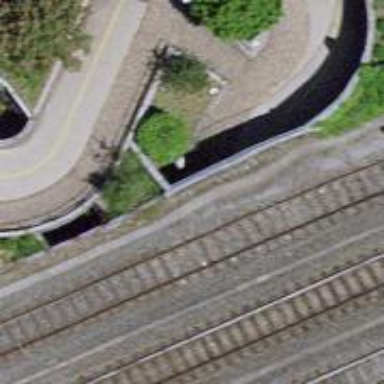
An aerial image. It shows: Tunnel for cyclists along cycleway.